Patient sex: M
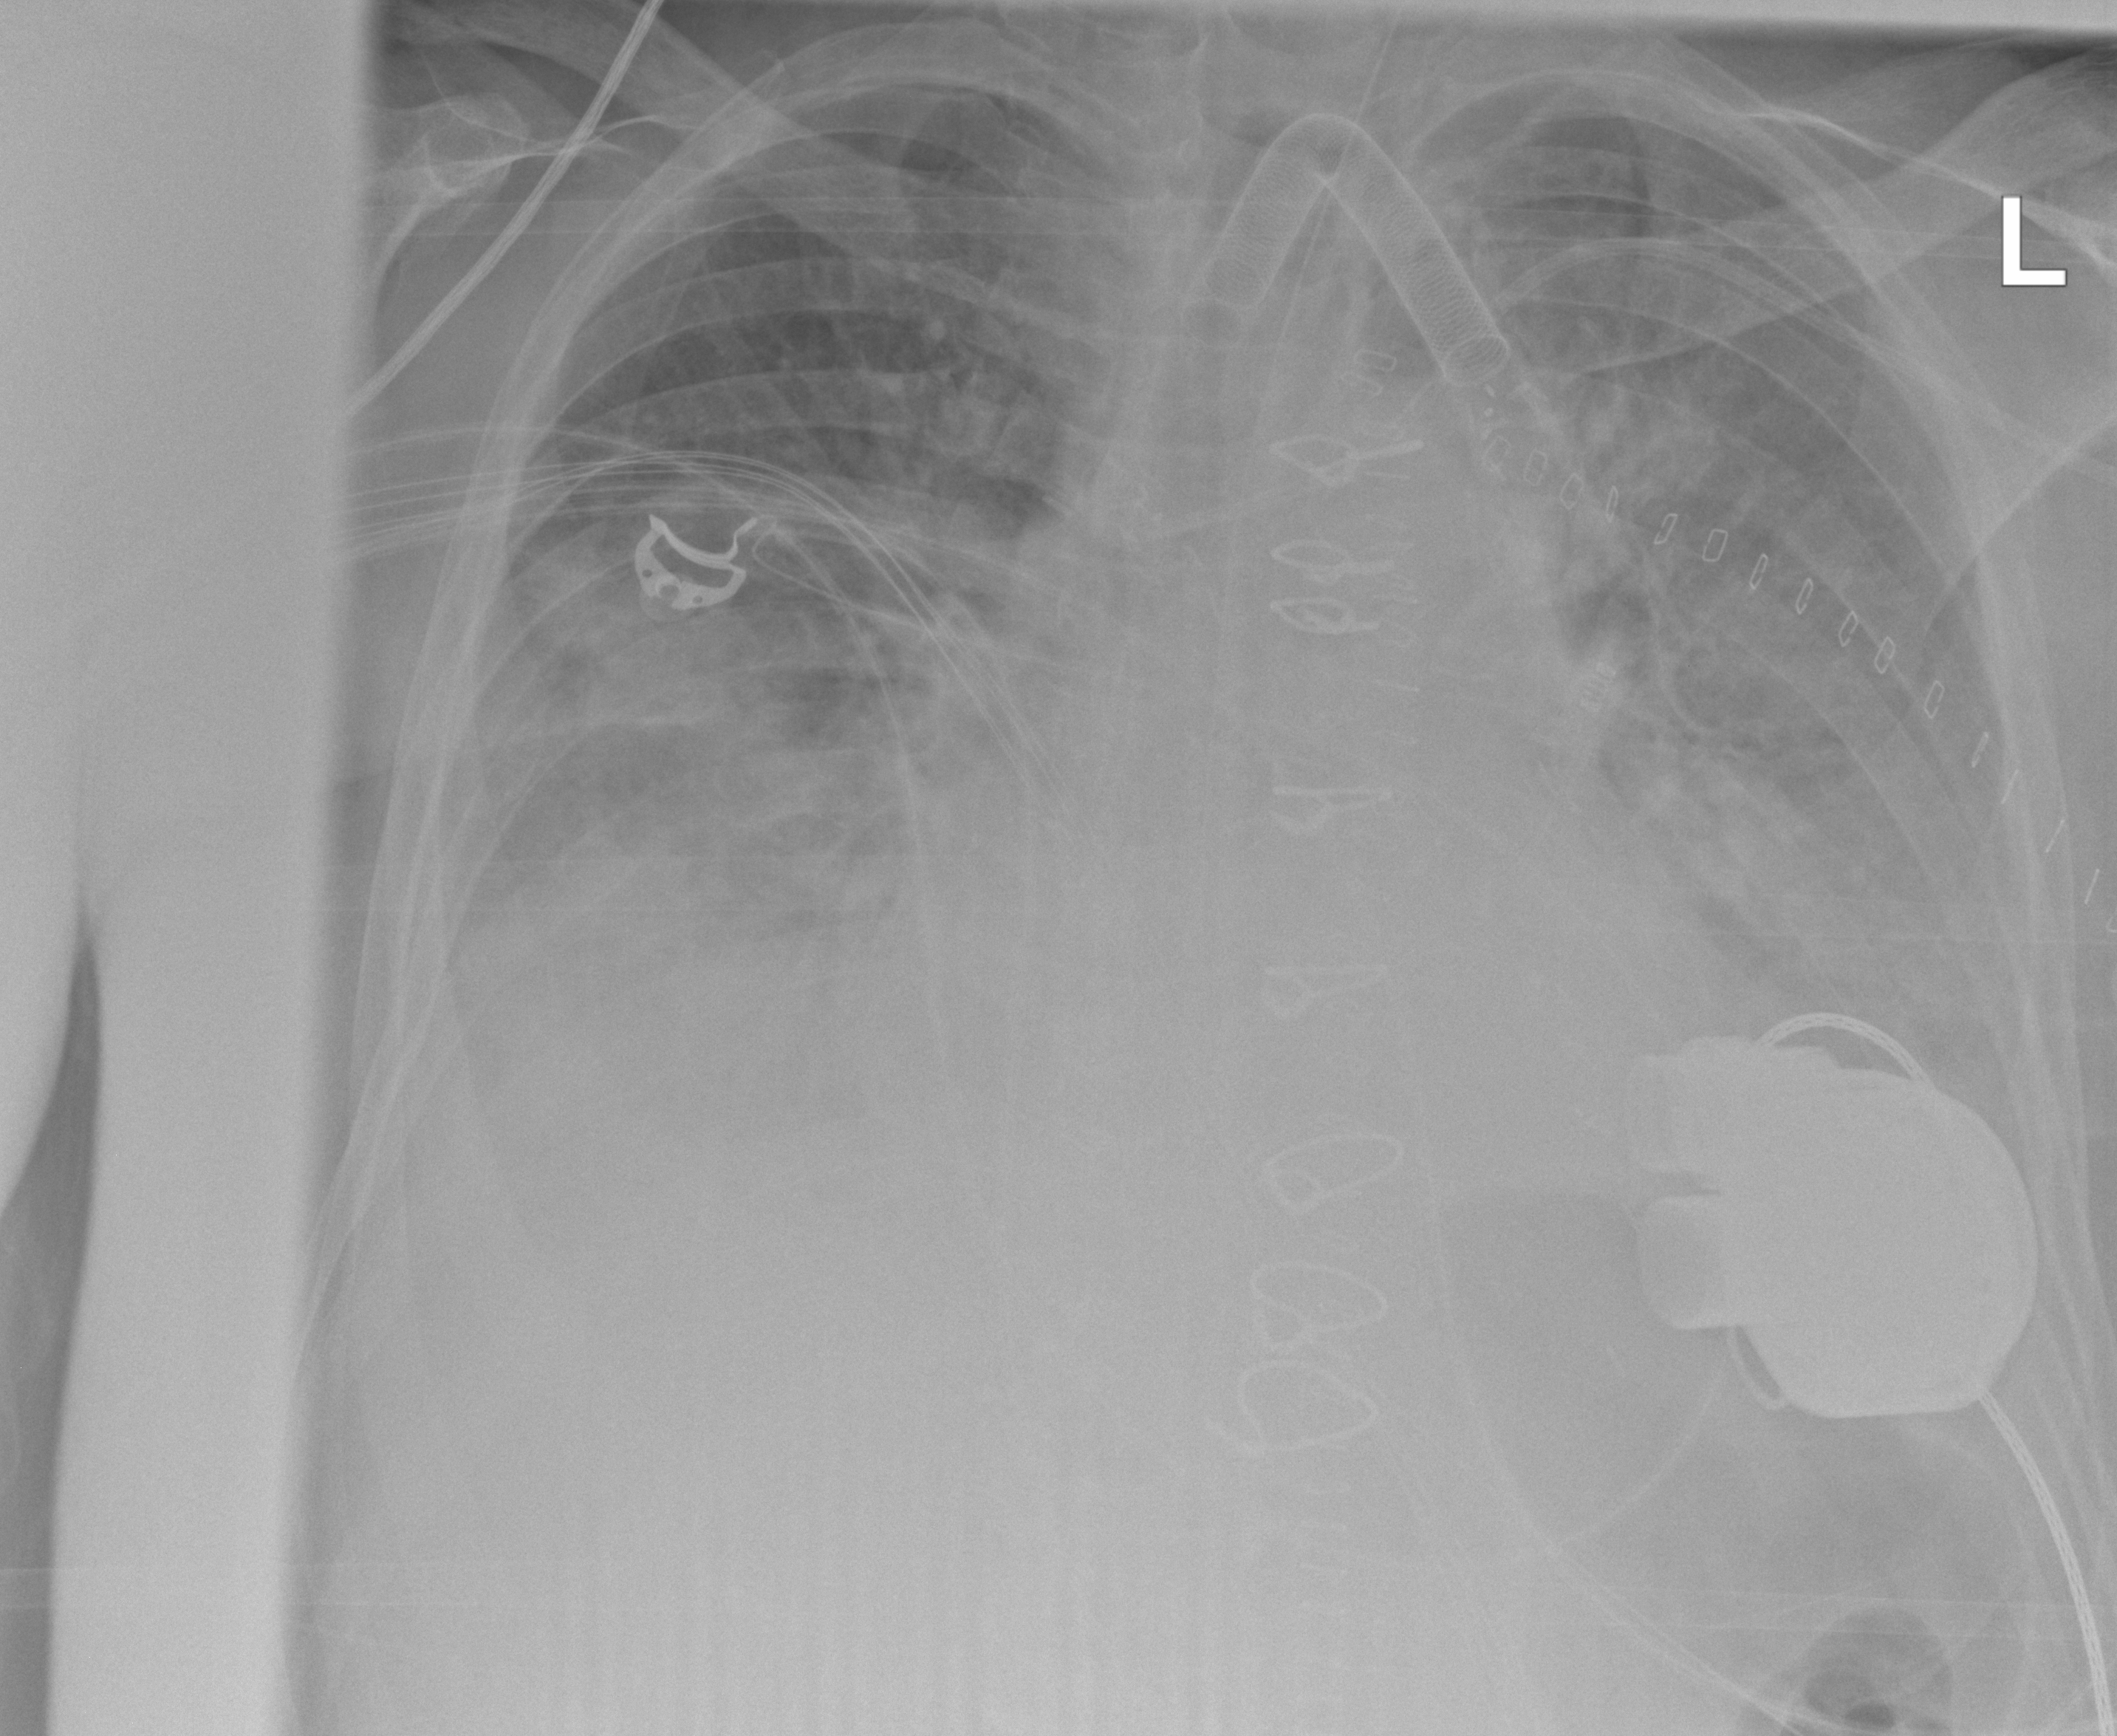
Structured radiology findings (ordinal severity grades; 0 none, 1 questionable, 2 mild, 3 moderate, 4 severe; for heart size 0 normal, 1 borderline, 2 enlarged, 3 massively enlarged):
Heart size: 2
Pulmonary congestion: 2
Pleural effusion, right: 2
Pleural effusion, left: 2
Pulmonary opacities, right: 2
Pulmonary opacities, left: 2
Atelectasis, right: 2
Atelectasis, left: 2